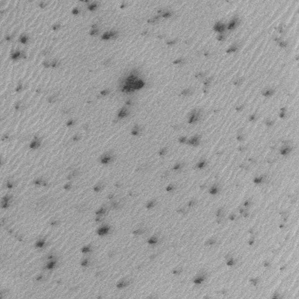
Label: frost